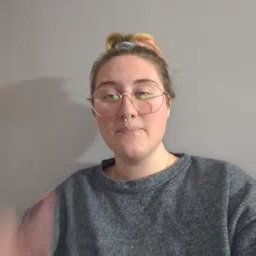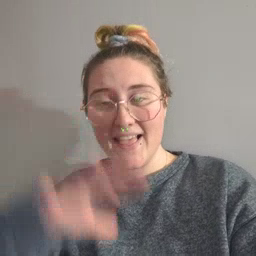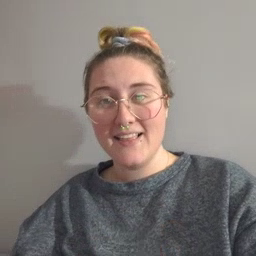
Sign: man